RGB frame:
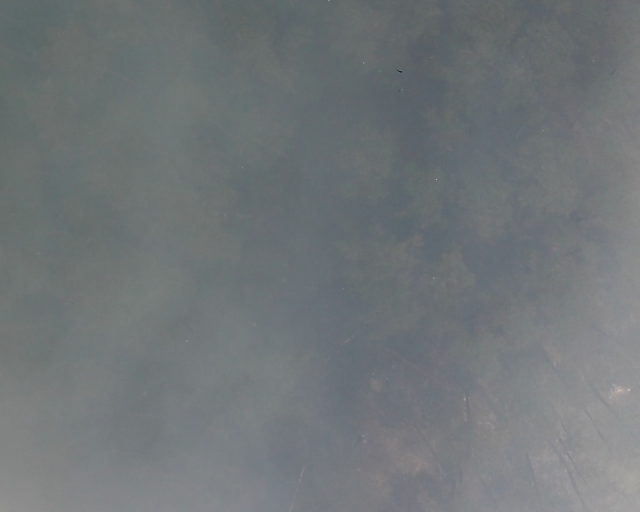
Thermal frame:
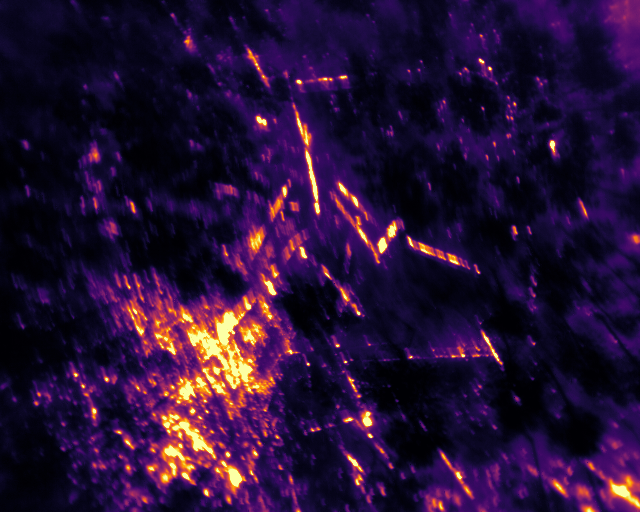
Captured: 2026-02-27 02:40:39
Pixels at or above 80 °C: 9475 (fraction of frame: 0.02892)